Interaction volume radius: 10 \u00c5
Interaction volume height: 40 \u00c5
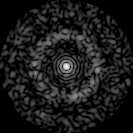
Disorder parameter: 0.8359